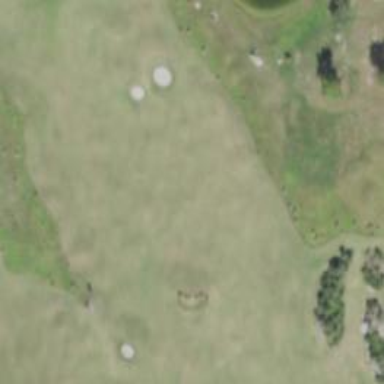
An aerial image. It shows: Golf hole.